Field crop: tomato
Growth stage: 1
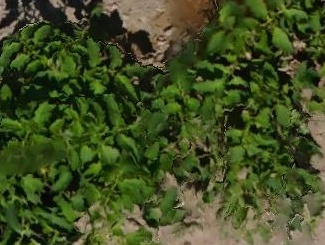
Species: tomato